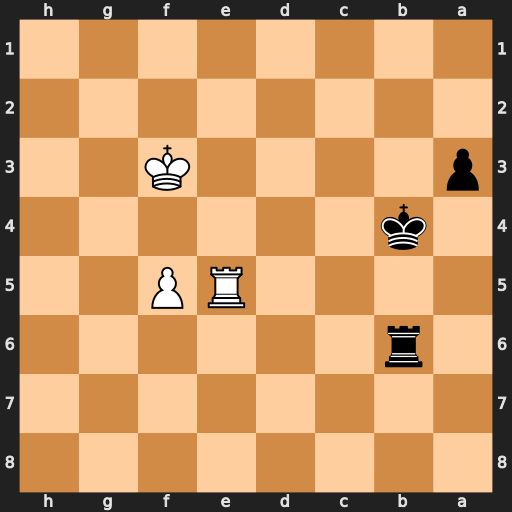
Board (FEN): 8/8/1r6/4RP2/1k6/p4K2/8/8
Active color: b
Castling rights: -
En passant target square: -
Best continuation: a2 Re1 Ka3 Ra1 Rb4